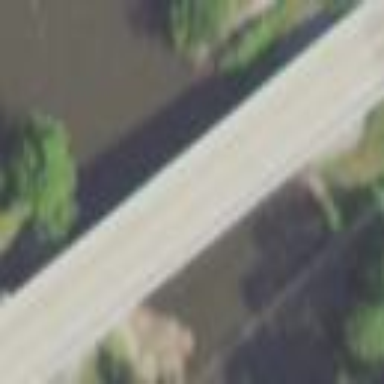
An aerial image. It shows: Man-made bridge.